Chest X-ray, AP view. Patient: 58 years old, sex M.
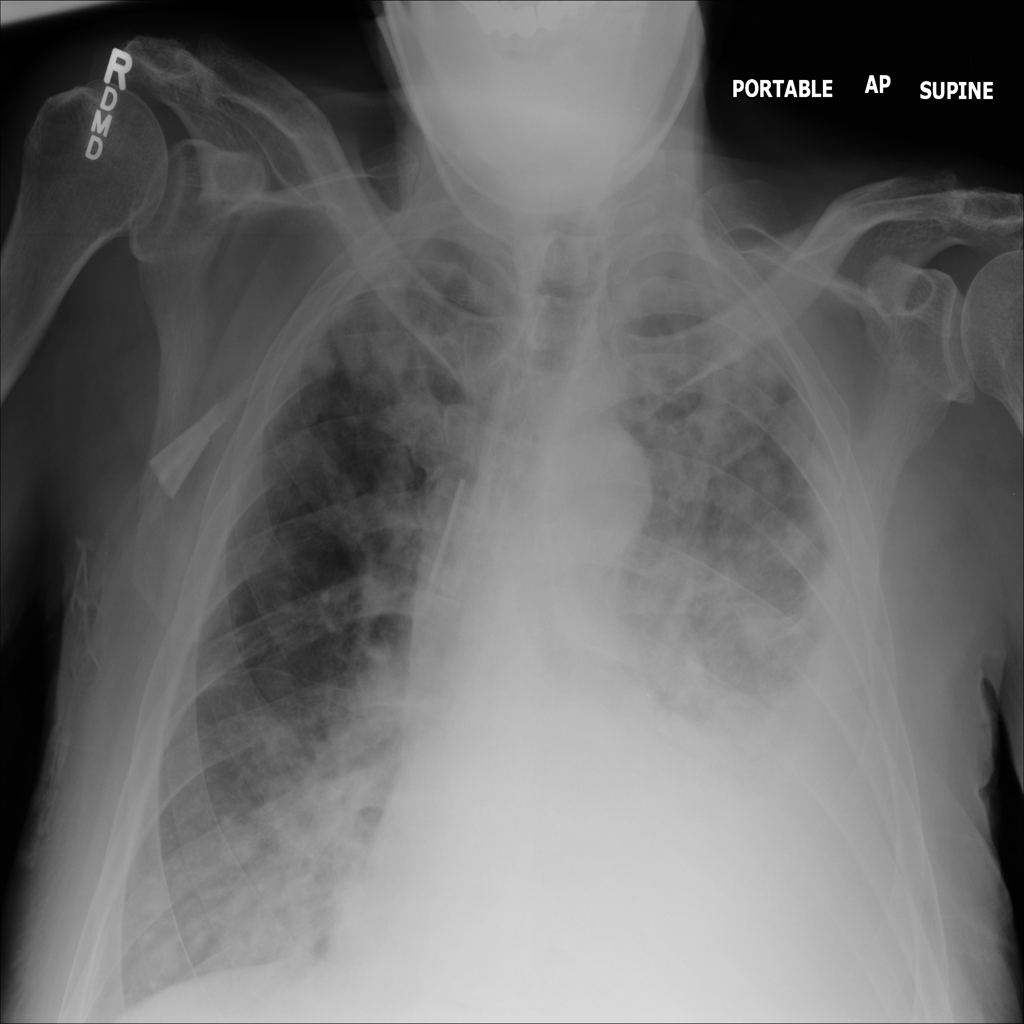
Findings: Effusion, Nodule